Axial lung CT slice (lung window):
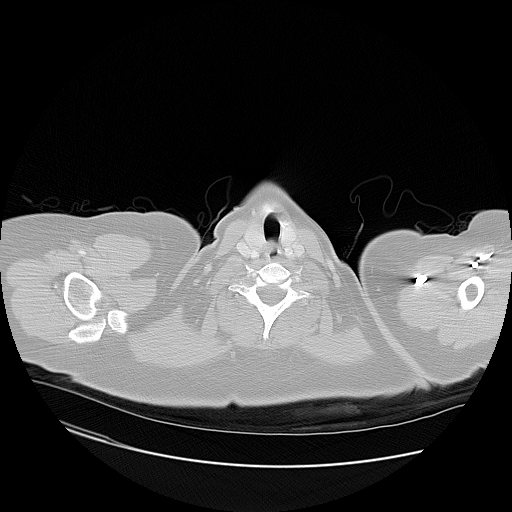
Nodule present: no